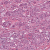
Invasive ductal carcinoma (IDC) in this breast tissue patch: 1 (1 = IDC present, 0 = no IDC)